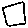
Label: square